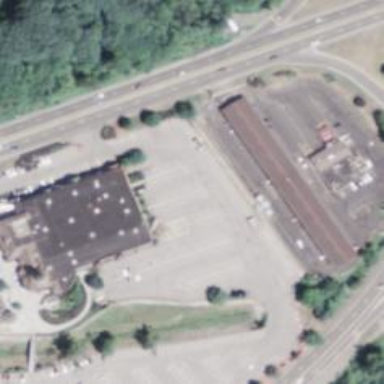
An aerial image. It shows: Retail building.